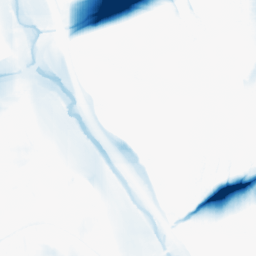
Category: morphological
Decomposition family: morphological_square
Decomposition parameters: operation: closing
size: 50
Upsampling method: cubic_catmull_rom
Upsampling parameters: scale: 2
Upsampling scale: 2